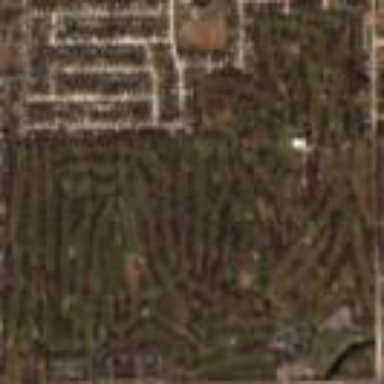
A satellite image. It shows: Golf course.